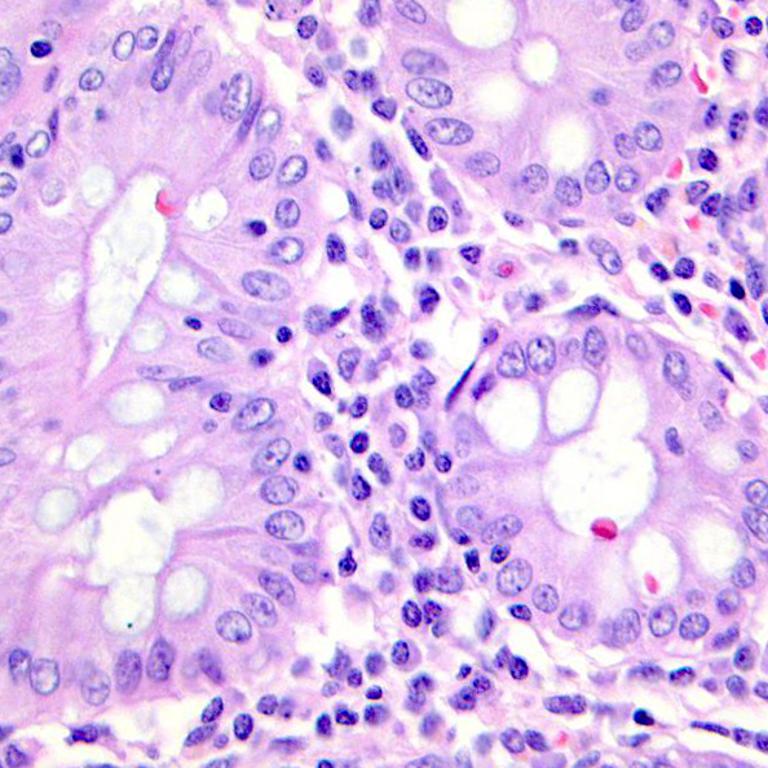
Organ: colon
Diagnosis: benign